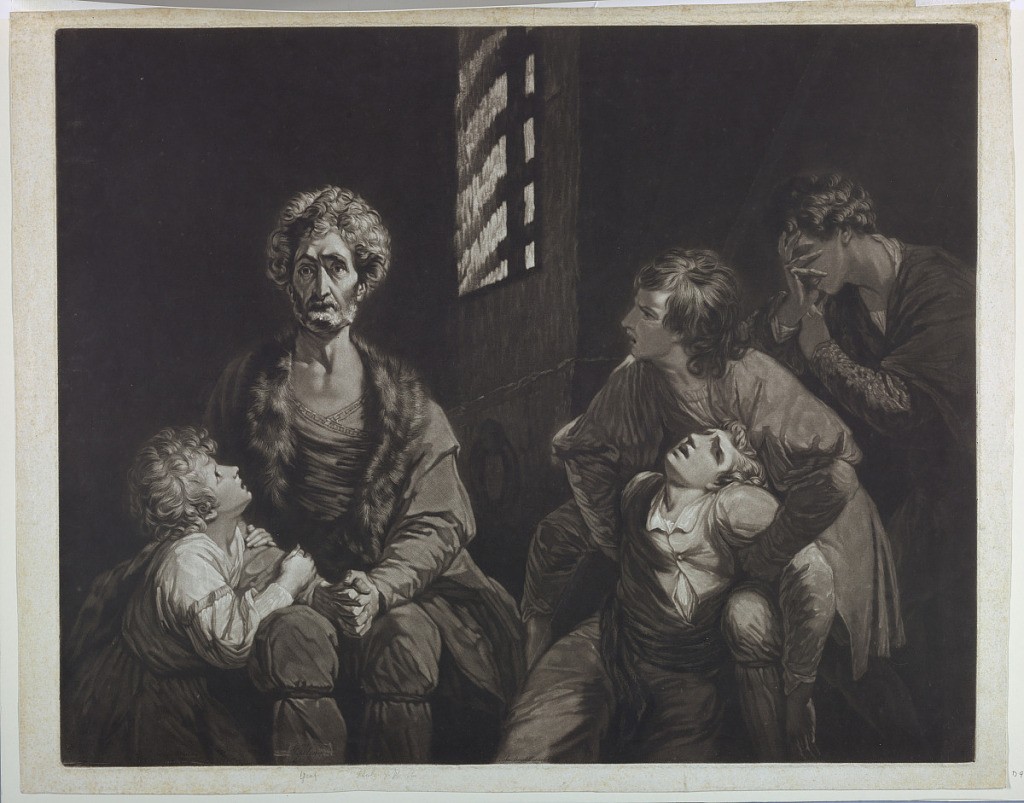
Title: Ugolino in Prison (after Reynolds)
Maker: John Boydell, British, 1719 – 1804
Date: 1774
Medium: Mezzotint on paper
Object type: Print
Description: The elderly seated Ugolino is comforted by a young woman, left, while a young man faints in the arms of another. A woman weeps in the background.